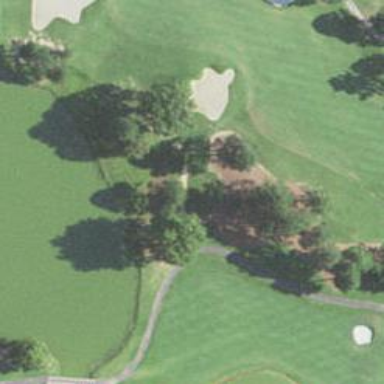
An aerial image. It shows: Golf course surrounded by greenery.